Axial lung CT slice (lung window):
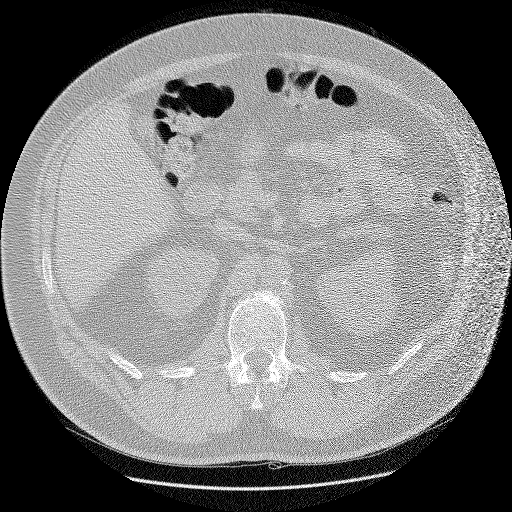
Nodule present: no